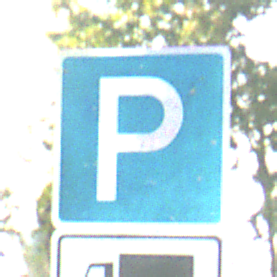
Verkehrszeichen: Parken
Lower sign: MehrspurigeFahrzeugeFrei3
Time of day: MorningAfternoon
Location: Outdoor (Suburban)
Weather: PartlyCloudy
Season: NotSpecified
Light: Natural